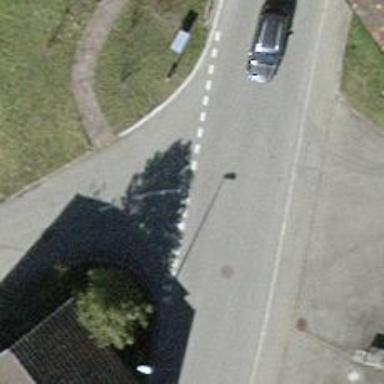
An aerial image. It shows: Road with "give way" sign.